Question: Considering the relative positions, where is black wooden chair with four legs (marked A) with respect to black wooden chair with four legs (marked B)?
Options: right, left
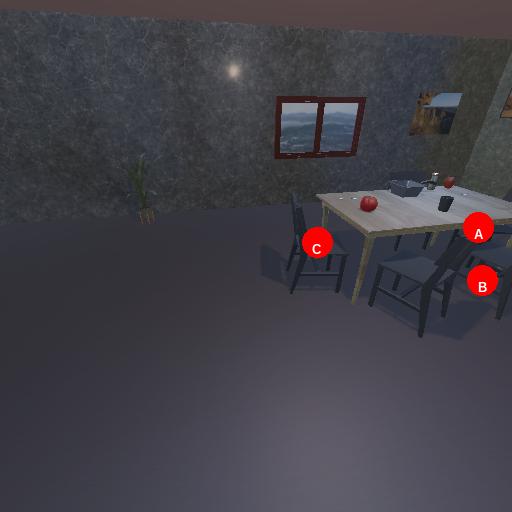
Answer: right